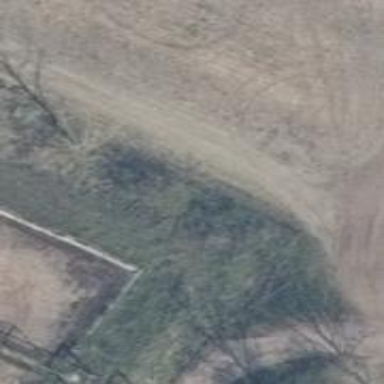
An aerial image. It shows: Row of trees in natural setting.